Question: Is there any way in gvim to obtain a code folding margin, similar to the one available in diff mode? Please refer the diff mode screenshots attached.
Note that I am comfortable using the keyboard commands for code folding, but sometimes clicking is more convenient.
I have searched on the internet and also here. I have only found material which explains the keyboard commands, but nothing about the clickable option.
I use gvim version 7.0.

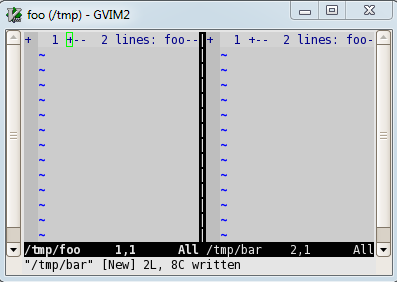
Answer: Assuming that folding has been set up for your filetype (i.e. you can use keyboard commands like 'za'), you just need to enable the fold column with a specified width, e.g.:
'''
:set foldcolumn=4
'''
---
If you set this globally, it will always be there. If you only want to enable it for certain filetypes (that actually have folding), and/or adapt the width to the amount of nested folding, use ':setlocal foldcolumn=...' instead, and put the corresponding commands into '~/.vim/after/ftplugin/<filetype>.vim', where '<filetype>' is the actual filetype (e.g. 'java'). (This requires that you have ':filetype plugin on'.)
Alternatively, you could define an ':autocmd FileType <filetype> setlocal foldcolumn=...' directly in your '~/.vimrc', but this tends to become unwieldy once you have many customizations.